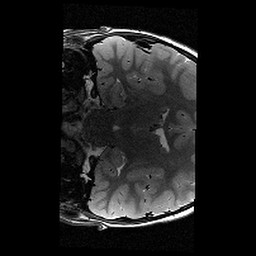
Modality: T2w
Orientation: coronal
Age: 9
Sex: male
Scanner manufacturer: siemens
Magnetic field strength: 3 T
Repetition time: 9.23 s
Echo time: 0.067 s